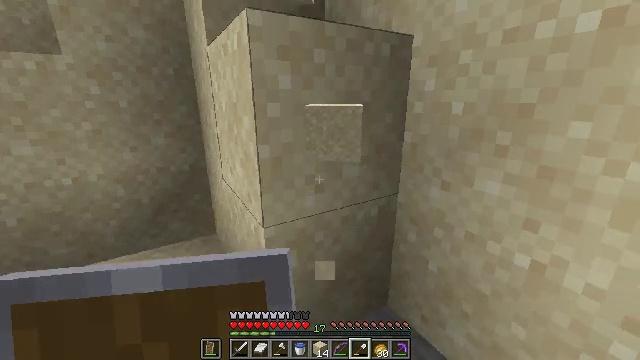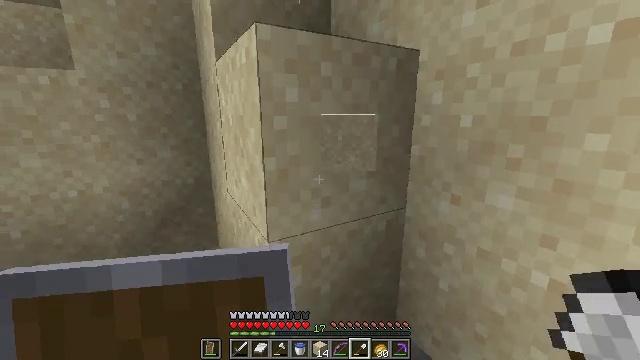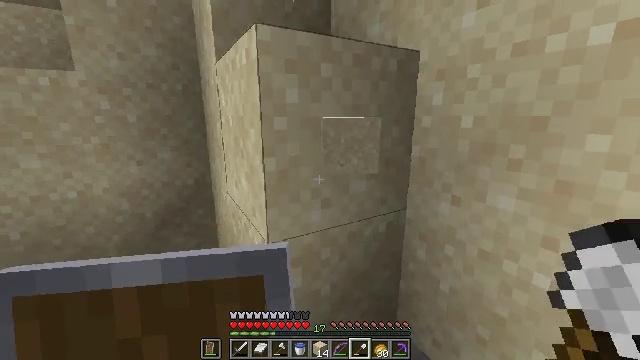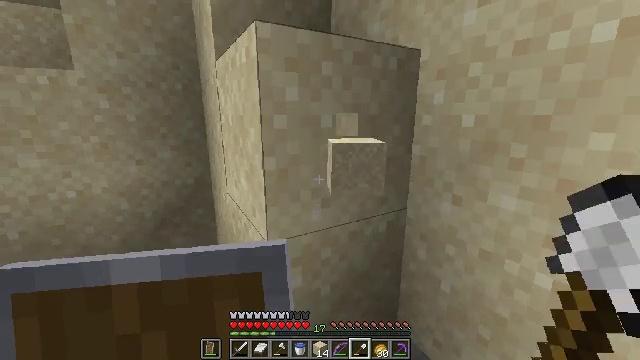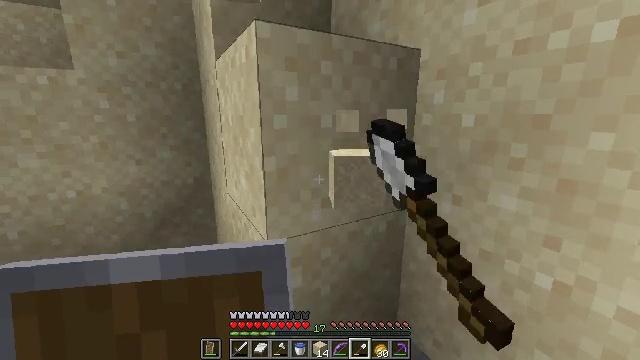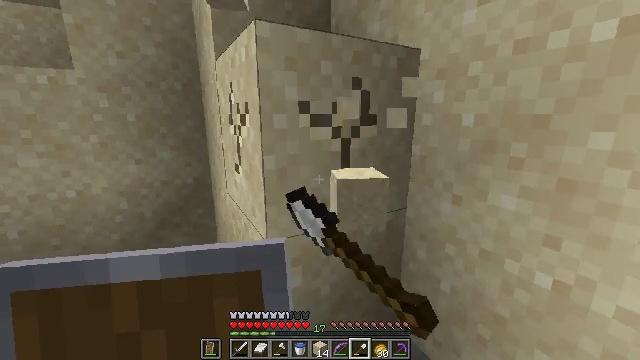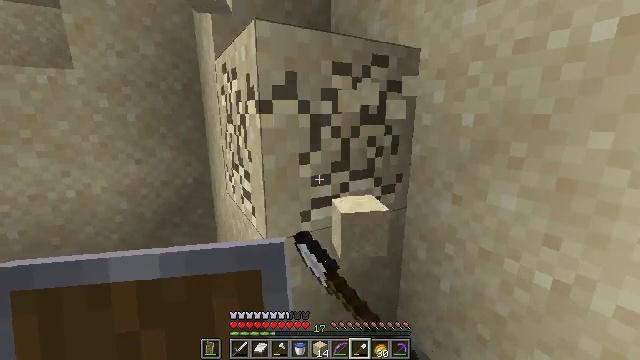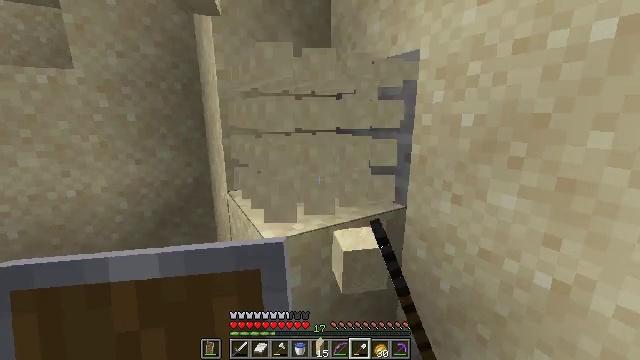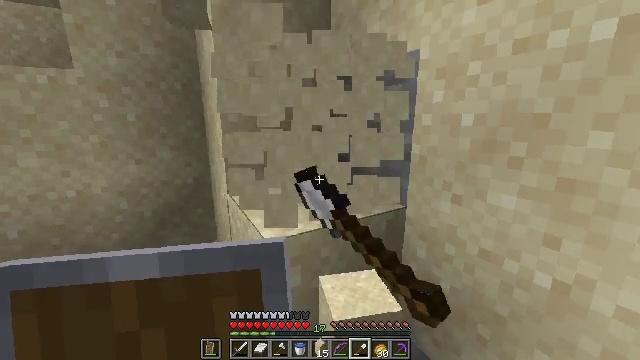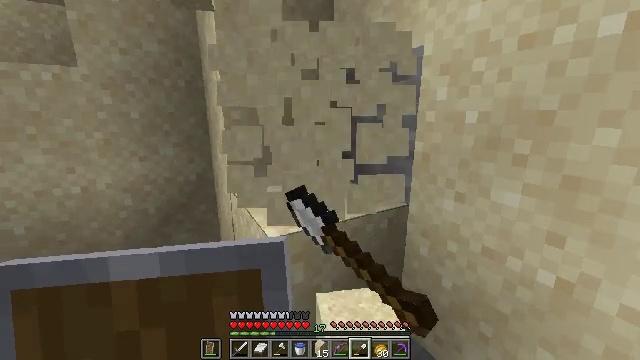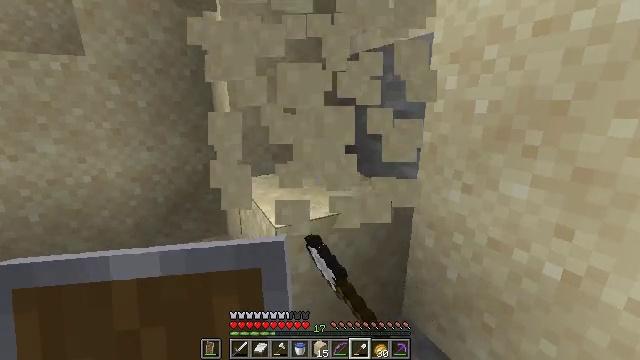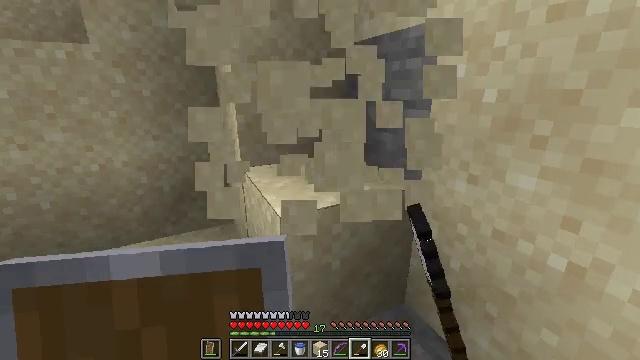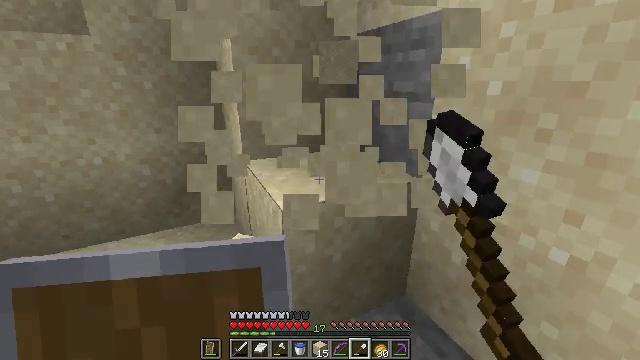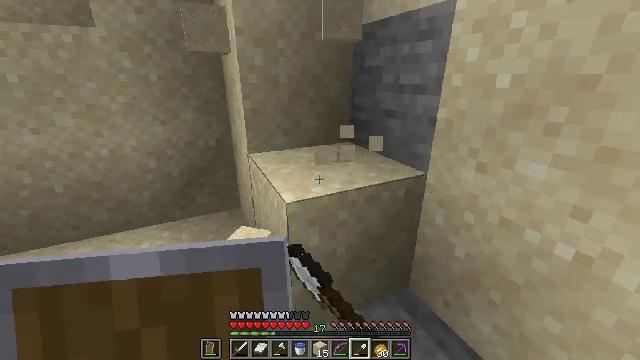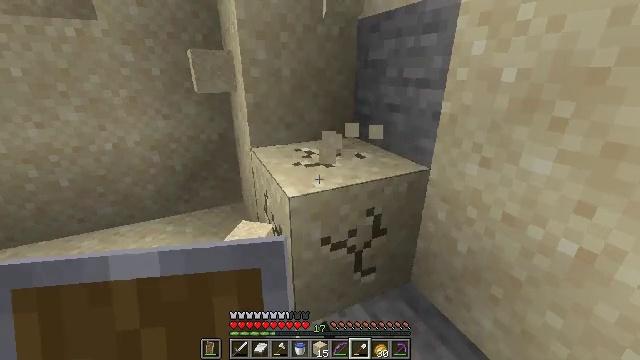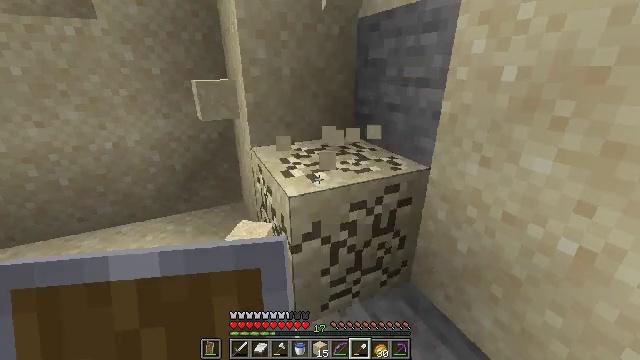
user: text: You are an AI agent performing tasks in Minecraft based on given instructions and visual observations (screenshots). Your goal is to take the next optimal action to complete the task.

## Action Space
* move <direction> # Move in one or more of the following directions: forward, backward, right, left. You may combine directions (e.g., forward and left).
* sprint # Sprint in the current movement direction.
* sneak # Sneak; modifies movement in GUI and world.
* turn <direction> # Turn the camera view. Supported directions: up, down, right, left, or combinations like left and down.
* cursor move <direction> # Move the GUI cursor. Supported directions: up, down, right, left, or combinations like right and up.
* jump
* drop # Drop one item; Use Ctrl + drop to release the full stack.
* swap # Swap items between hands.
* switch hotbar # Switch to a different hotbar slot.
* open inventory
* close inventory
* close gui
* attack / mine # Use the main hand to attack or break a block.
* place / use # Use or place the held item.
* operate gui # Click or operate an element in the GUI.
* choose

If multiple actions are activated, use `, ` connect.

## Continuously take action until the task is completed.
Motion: motion action
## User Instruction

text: Dig up some sand.
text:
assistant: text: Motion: turn up
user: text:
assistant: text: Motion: no_op
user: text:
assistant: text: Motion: attack / mine
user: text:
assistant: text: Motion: attack / mine
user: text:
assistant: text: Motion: attack / mine
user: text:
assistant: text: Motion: attack / mine
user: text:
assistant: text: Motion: attack / mine
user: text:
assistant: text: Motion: attack / mine
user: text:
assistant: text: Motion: attack / mine
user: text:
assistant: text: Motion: turn left and down, attack / mine
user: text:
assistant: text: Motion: turn left and down, attack / mine
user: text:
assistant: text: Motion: turn down, attack / mine
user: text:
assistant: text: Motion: turn left and down, attack / mine
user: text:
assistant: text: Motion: turn down, attack / mine
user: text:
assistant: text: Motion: attack / mine
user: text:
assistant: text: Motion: attack / mine
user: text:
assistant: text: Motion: attack / mine
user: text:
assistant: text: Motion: attack / mine
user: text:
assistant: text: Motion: attack / mine
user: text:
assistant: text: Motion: attack / mine
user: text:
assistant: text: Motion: attack / mine
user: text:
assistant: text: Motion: no_op
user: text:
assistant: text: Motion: move forward and move left
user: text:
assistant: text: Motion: move forward and move left, turn right
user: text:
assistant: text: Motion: move forward and move left, turn right and up
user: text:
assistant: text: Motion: move forward and move left, turn right and up
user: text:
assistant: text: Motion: move forward and move left, turn right and up
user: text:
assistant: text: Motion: move forward and move left, turn right and up
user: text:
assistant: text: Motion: turn right and up
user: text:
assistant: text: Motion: attack / mine